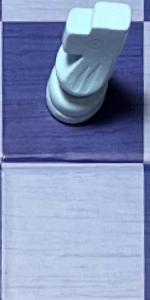
Label: Empty